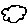
Label: cloud